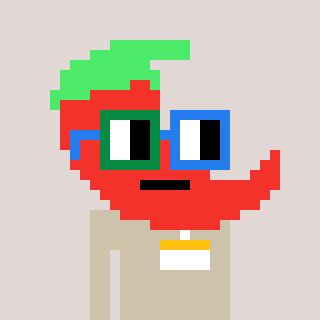
a pixel art character with square green and blue glasses, a chilli-shaped head and a bege-colored body on a warm background